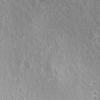
Label: not_dusty